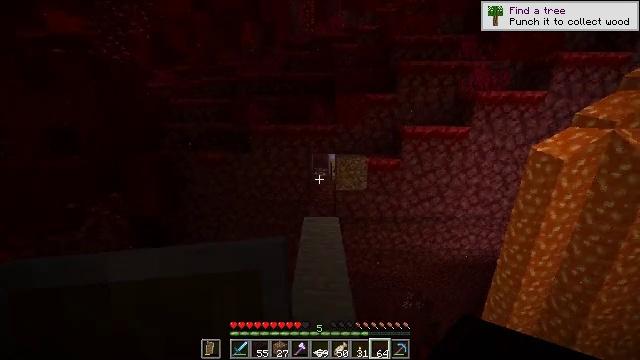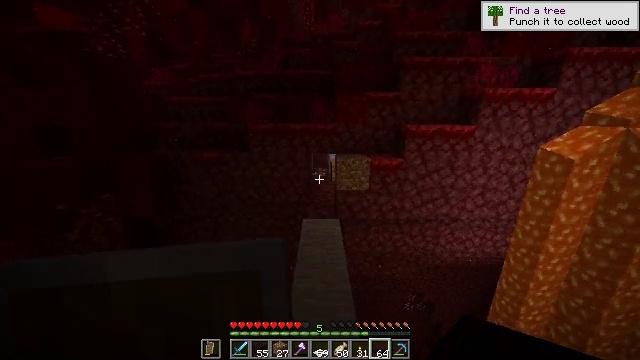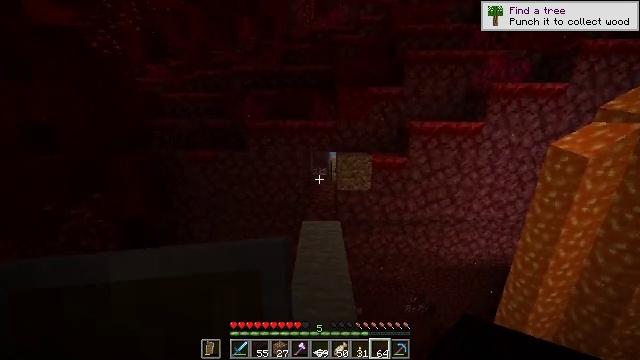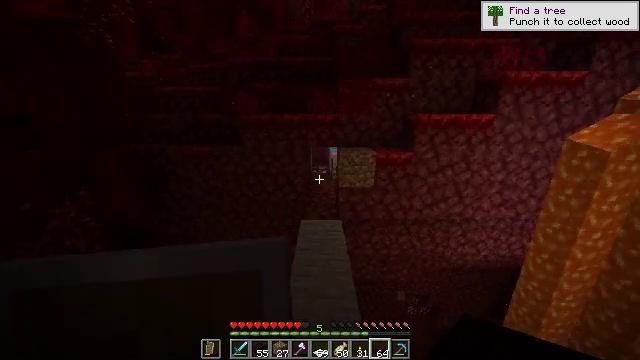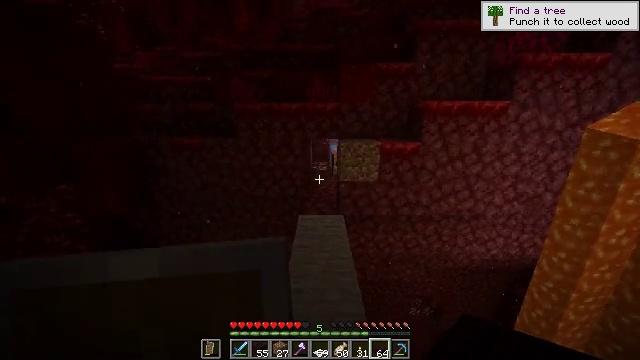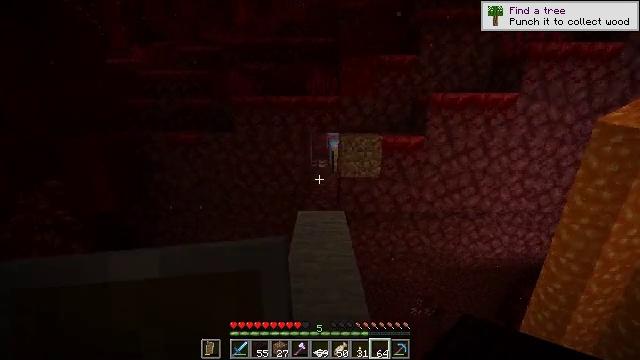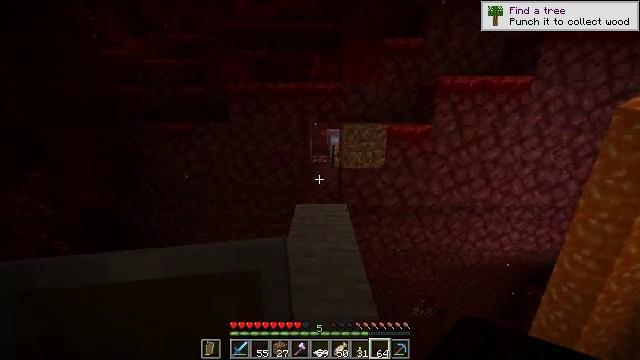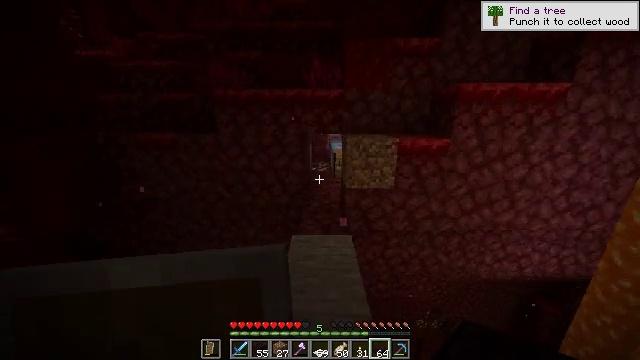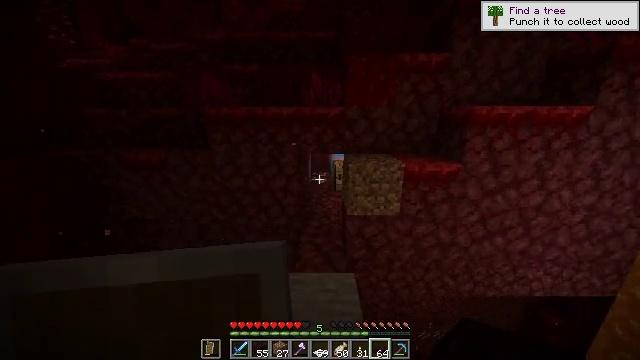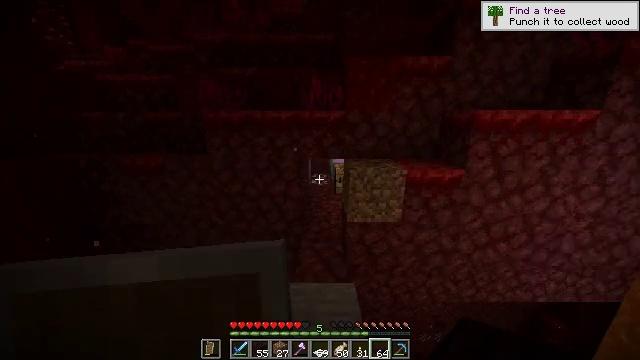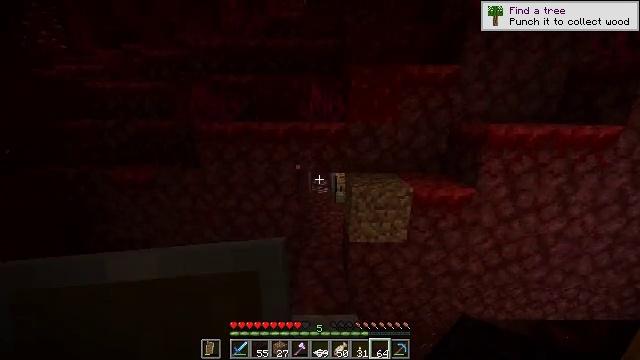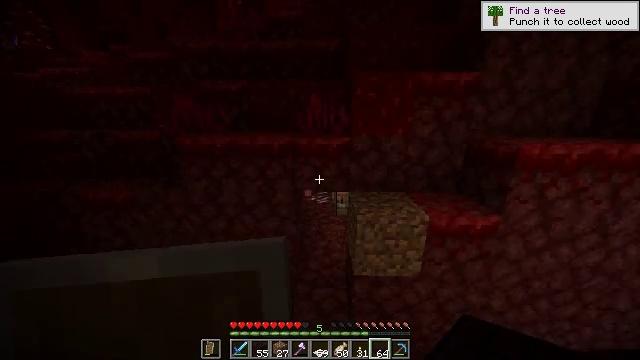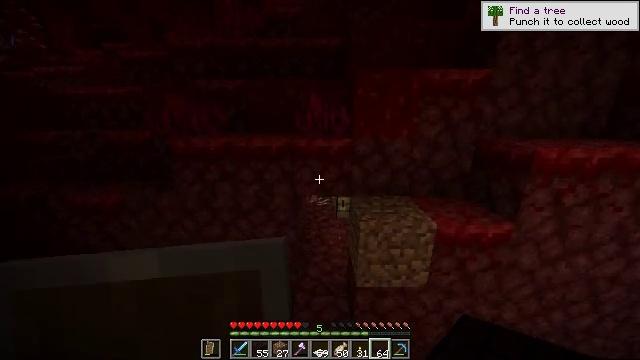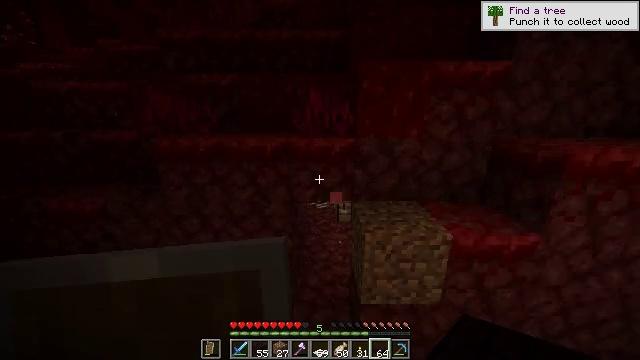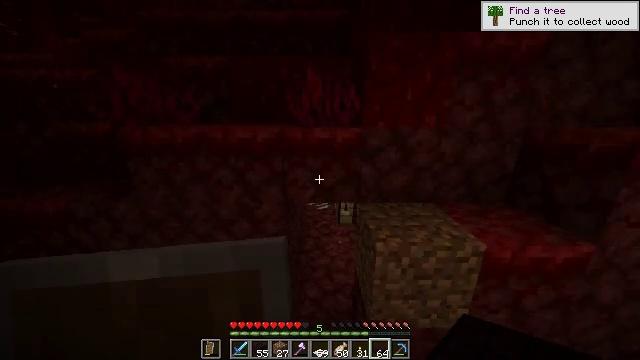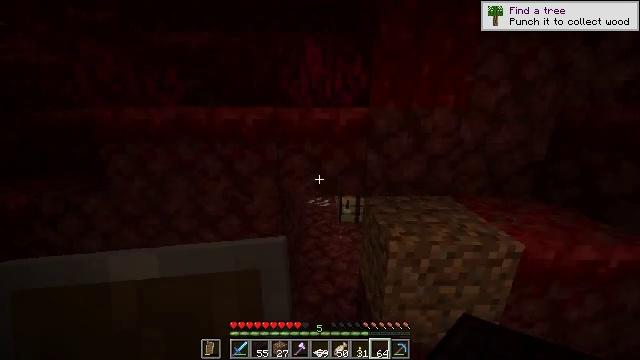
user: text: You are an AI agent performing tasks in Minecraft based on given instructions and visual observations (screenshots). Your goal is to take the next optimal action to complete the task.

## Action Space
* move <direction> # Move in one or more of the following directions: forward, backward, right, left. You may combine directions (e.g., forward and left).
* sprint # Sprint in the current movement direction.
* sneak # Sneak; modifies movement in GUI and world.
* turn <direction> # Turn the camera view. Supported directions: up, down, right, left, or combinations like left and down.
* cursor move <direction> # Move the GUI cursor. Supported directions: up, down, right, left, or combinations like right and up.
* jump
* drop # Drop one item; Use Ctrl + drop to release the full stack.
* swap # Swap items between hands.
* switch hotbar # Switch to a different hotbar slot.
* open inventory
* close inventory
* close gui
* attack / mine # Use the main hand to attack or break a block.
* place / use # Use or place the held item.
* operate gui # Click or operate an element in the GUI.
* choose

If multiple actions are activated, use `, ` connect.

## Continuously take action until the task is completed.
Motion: motion action
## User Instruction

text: Make nether brick stairs in a crafting table.
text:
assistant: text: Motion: move forward, jump
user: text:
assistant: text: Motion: move forward, jump
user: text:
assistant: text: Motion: move forward, jump
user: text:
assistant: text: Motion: move forward, jump
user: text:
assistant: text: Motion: move forward, jump
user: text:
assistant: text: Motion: move forward, jump
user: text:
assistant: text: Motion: move forward, jump
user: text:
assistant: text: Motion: move forward, jump
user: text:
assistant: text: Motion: move forward, jump
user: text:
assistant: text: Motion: move forward, jump
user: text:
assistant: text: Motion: move forward, jump
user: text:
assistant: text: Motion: move forward
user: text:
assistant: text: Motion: move forward
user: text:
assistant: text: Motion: move forward
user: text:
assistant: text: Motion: move forward
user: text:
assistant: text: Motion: move forward
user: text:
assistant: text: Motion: move forward
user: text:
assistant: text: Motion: move forward
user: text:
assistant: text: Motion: move forward
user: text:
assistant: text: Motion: move forward
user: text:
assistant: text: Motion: move forward
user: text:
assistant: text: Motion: move forward
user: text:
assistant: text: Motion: move forward
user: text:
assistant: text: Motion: move forward
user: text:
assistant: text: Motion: move forward
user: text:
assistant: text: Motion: move forward
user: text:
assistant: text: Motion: move forward
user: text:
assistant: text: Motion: move forward
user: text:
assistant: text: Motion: no_op
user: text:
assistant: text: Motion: turn right and down